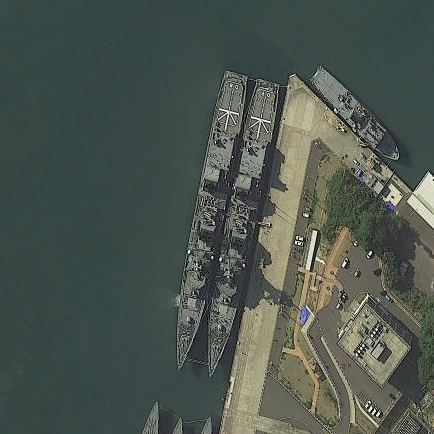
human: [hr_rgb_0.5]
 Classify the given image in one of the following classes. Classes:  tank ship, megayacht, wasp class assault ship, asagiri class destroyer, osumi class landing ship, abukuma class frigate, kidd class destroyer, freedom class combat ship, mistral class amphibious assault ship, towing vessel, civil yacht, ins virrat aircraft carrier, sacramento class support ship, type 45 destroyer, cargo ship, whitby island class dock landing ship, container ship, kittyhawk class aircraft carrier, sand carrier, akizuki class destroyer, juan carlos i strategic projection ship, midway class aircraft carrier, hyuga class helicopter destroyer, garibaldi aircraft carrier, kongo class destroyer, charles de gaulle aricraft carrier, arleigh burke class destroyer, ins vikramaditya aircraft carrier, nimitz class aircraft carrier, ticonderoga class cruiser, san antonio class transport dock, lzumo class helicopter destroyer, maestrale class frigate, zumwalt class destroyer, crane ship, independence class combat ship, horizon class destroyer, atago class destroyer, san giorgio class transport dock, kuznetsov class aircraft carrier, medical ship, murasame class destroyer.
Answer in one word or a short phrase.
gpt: Murasame class destroyer